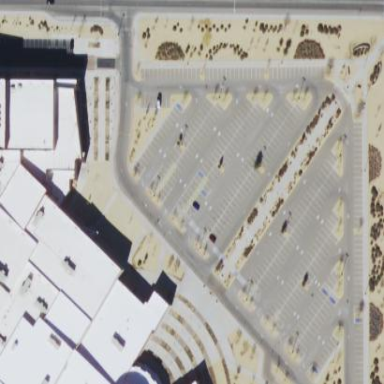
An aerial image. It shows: Parking area.